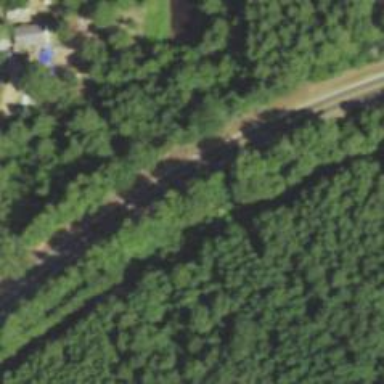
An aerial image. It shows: Secondary road.